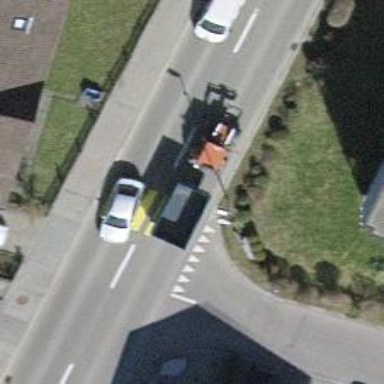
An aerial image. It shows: Marked zebra crossing on the road.